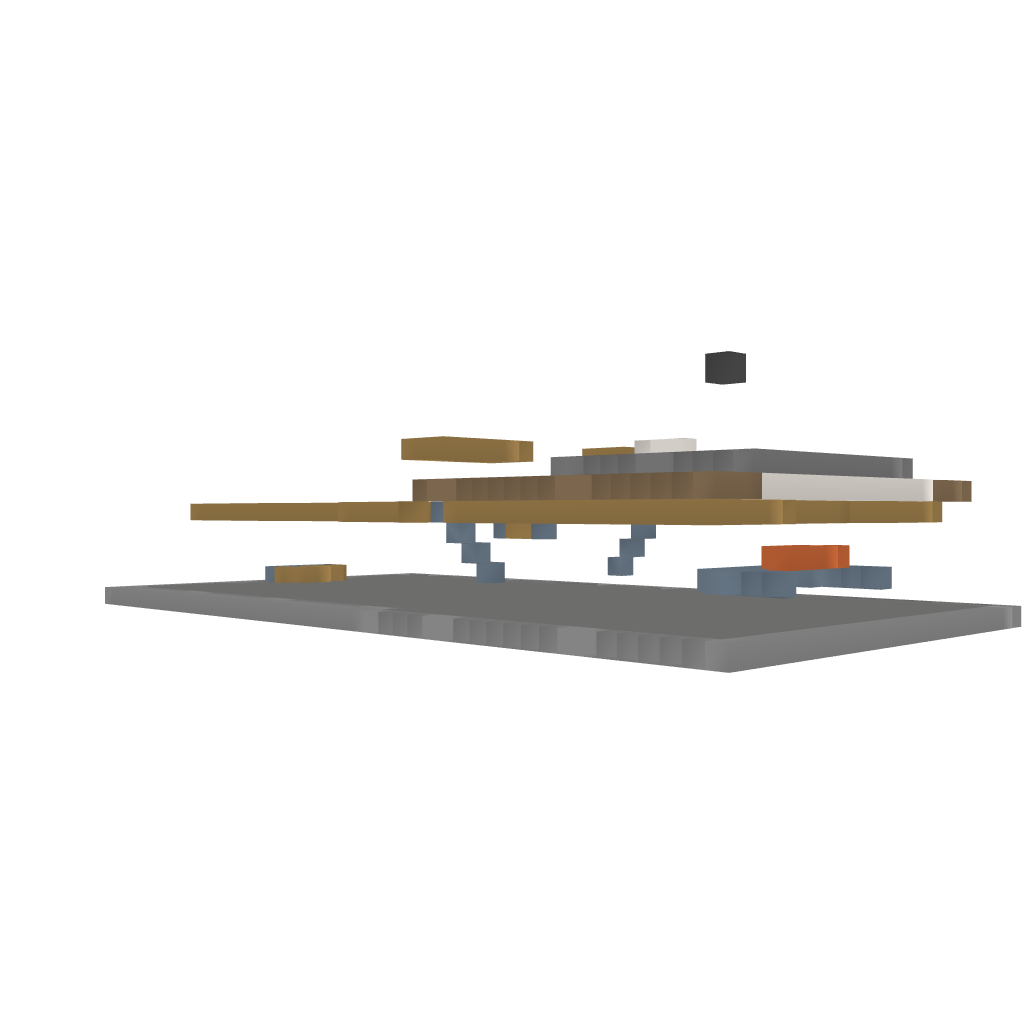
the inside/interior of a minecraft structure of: Mini Mansion